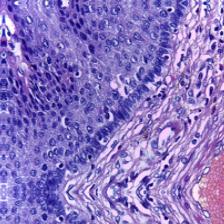
Diagnosis: Normal